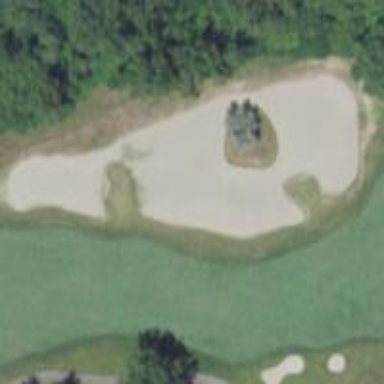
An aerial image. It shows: Golf bunker filled with sandy terrain.